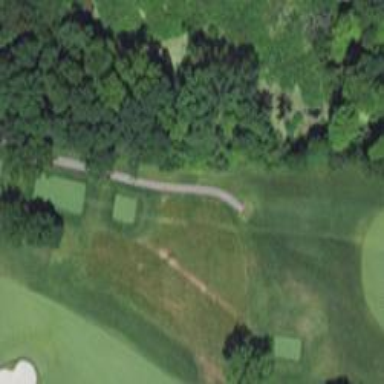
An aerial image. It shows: Serene golf path.